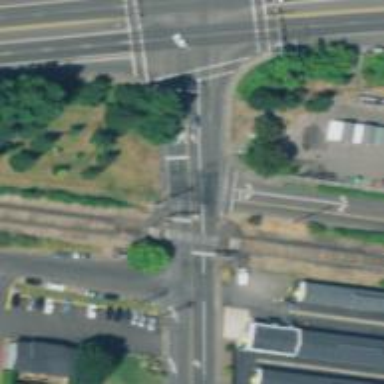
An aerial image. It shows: Railway crossing.